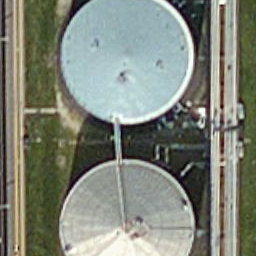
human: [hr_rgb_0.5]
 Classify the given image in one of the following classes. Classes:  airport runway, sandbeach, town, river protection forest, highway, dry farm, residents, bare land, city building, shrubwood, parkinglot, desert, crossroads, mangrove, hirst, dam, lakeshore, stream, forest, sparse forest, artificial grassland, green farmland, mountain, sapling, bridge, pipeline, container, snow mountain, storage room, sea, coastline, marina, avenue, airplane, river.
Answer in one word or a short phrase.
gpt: storage room